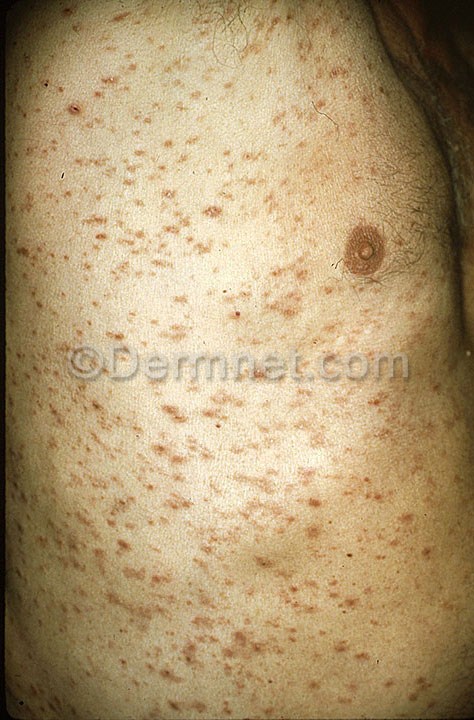
Disease: Psoriasis pictures Lichen Planus and related diseases